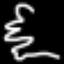
Label: frog